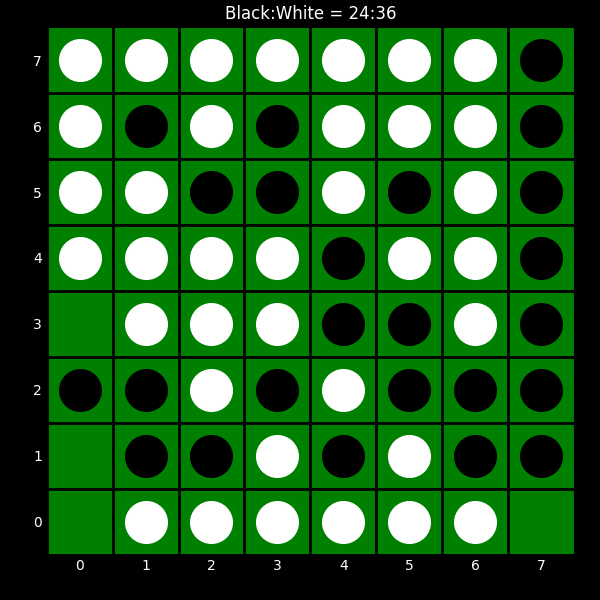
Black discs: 24
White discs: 36